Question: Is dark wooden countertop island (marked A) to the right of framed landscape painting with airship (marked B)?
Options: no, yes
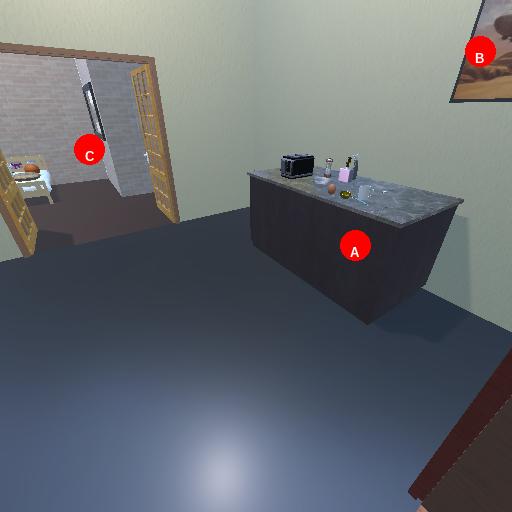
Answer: no